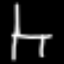
Label: chair